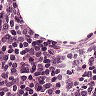
Metastatic tissue present: no